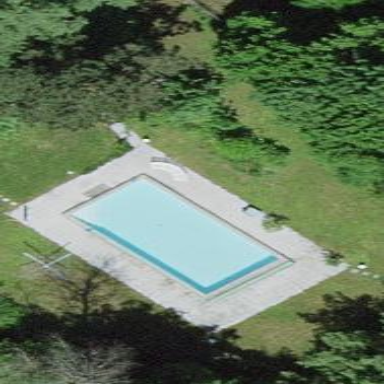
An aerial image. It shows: Swimming pool located in leisure land.